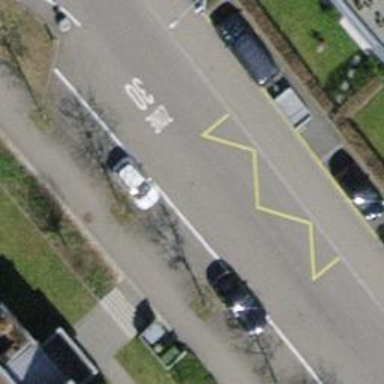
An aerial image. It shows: Public transport stop position.